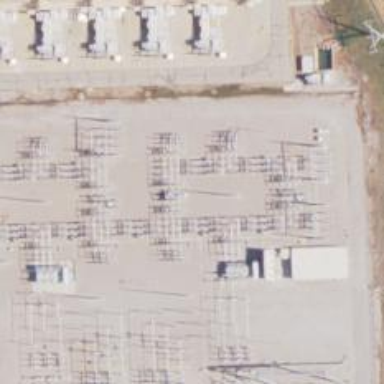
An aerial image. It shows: Switch used for power control.